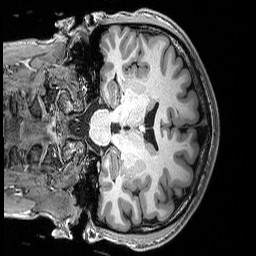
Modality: T1w
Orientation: coronal
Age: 21
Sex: male